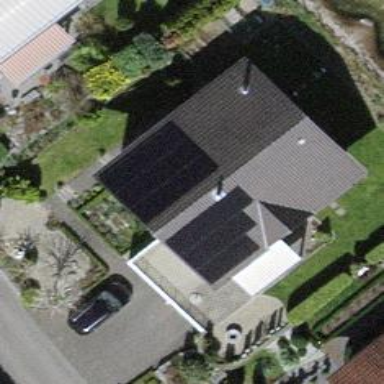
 consisting of solar photovoltaic panels."